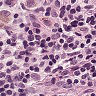
Metastatic tissue present: no